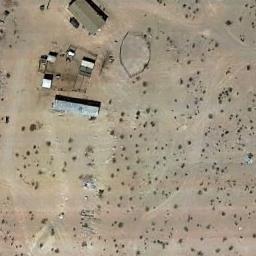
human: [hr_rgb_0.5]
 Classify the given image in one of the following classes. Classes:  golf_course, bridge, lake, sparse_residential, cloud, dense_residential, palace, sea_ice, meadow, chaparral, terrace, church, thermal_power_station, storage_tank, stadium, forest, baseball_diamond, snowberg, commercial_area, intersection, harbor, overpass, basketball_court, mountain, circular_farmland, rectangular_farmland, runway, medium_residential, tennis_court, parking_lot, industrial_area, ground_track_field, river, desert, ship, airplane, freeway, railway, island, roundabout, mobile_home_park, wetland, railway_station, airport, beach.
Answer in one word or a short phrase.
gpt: sparse_residential